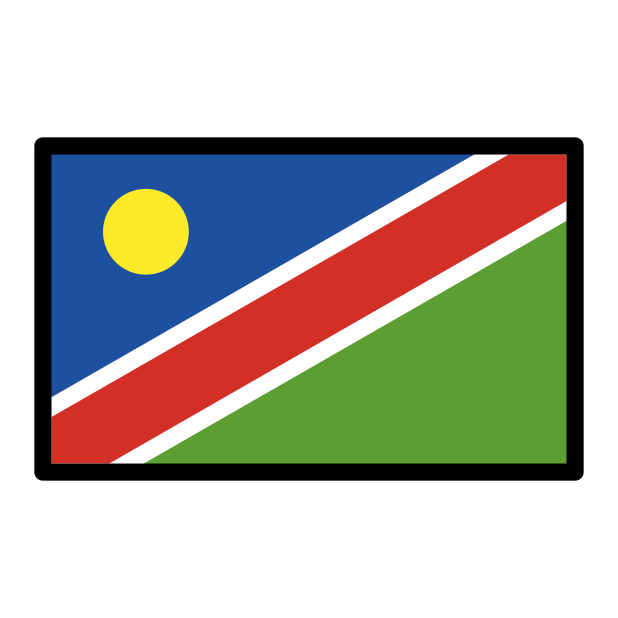
flag: Namibia